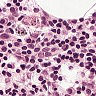
Metastatic tissue present: no